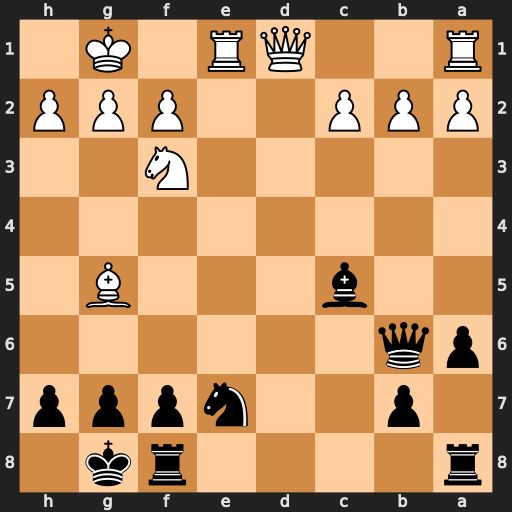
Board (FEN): r4rk1/1p2nppp/pq6/2b3B1/8/5N2/PPP2PPP/R2QR1K1
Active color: b
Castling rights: -
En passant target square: -
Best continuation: Bxf2+ Kh1 Bxe1